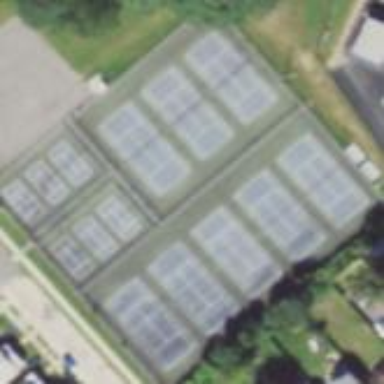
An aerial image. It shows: Tennis court on pitch.